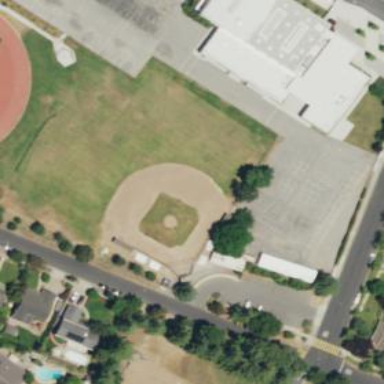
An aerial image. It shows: Baseball pitch for leisure land.